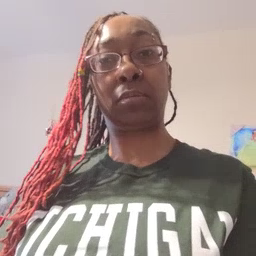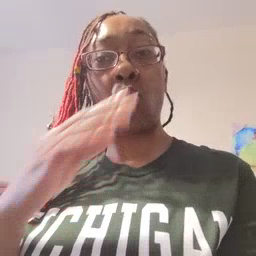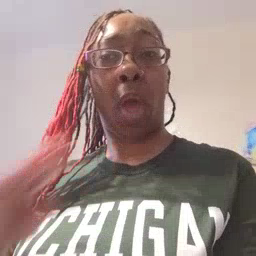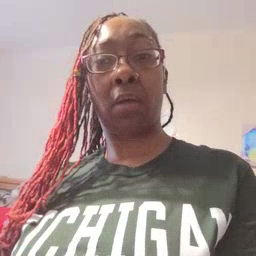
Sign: quiet